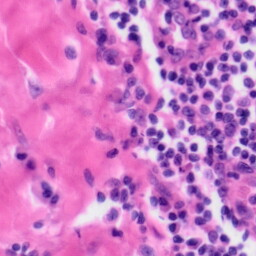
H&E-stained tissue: Tonsil